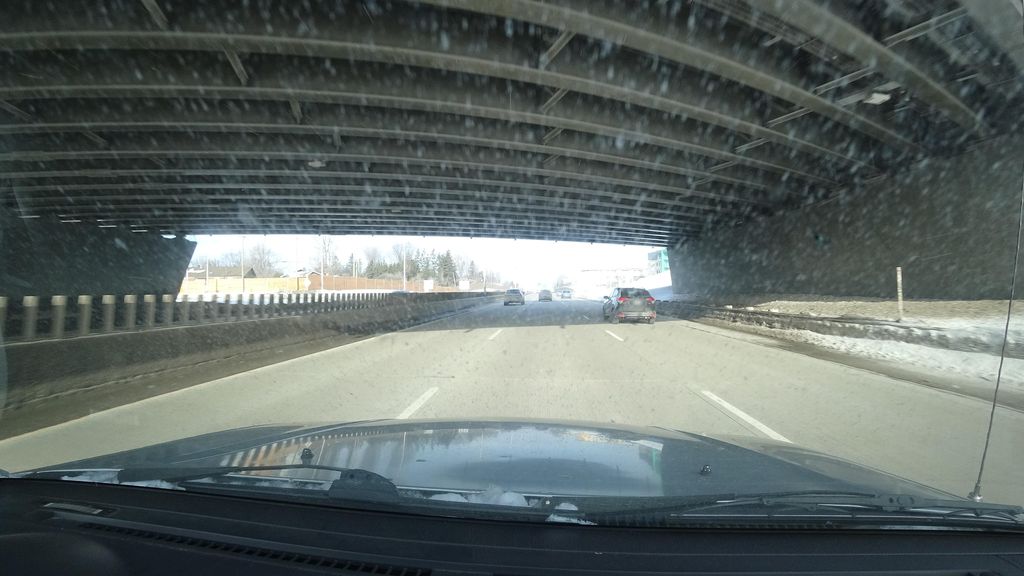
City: quebec_city